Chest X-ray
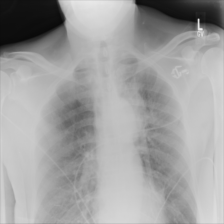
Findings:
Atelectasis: negative
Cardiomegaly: negative
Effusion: negative
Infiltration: negative
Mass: negative
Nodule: negative
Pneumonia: negative
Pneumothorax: negative
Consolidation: negative
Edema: negative
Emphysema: negative
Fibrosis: negative
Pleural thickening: negative
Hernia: negative